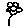
Label: flower